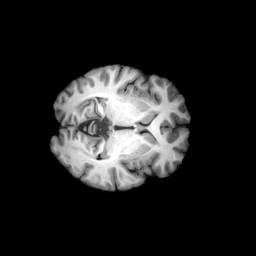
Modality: T1w
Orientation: axial
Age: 27
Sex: female
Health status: ill